Question: I wrote a responsive footer as shown in screen shot:

The text 'HELP' and 'back icon' aren't floating to left, but are struck in middle. How can I move it to left?
Here is the code:
'HTML code':
'''
<div id = "footer">
<span id = "logout" class="pull-right">
<span id = "logoutIcon"></span>
<span id = "logoutText">
LOGOUT
</span>
</span>
<span id = "logout1" class="pull-right">
<span id = "logoutIcon1"></span>
<span id = "logoutText1">
HELP
</span>
</span>
</div>
'''
'CSS code:':
'''
#footer {
background-color: #125e9a;
bottom: 0;
height: 5%;
position: absolute;
width: 100%;
}
#logout1 {
display: block;
height: 100%;
margin-left: 3%;
padding: 2.5%;
width: 30%;
}
#logoutIcon1 {
background-image: url("../JunosImages/mob/back-arrow_normal_tab.png");
background-repeat: no-repeat;
background-size: 100% 100%;
display: block;
float: left;
height: 14px;
margin-top: 2%;
width: 10px;
}
#logoutText1 {
color: #fff;
float: left;
font-size: 14px;
font-weight: 600;
margin-left: 7%;
}
'''
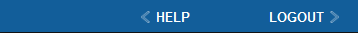
Answer: You pulled right both buttons. Just replace 'pull-right' class with 'pull-left' in the second button and swap these buttons.
Also <URL>.